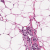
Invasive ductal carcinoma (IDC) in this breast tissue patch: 0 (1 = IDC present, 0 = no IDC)